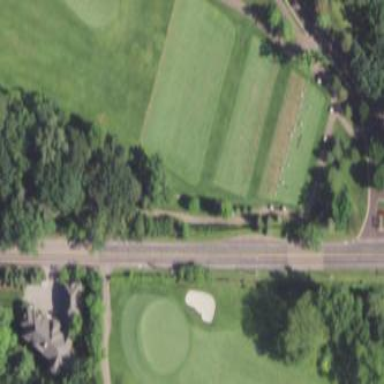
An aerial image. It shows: Rough area in golf course.